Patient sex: M
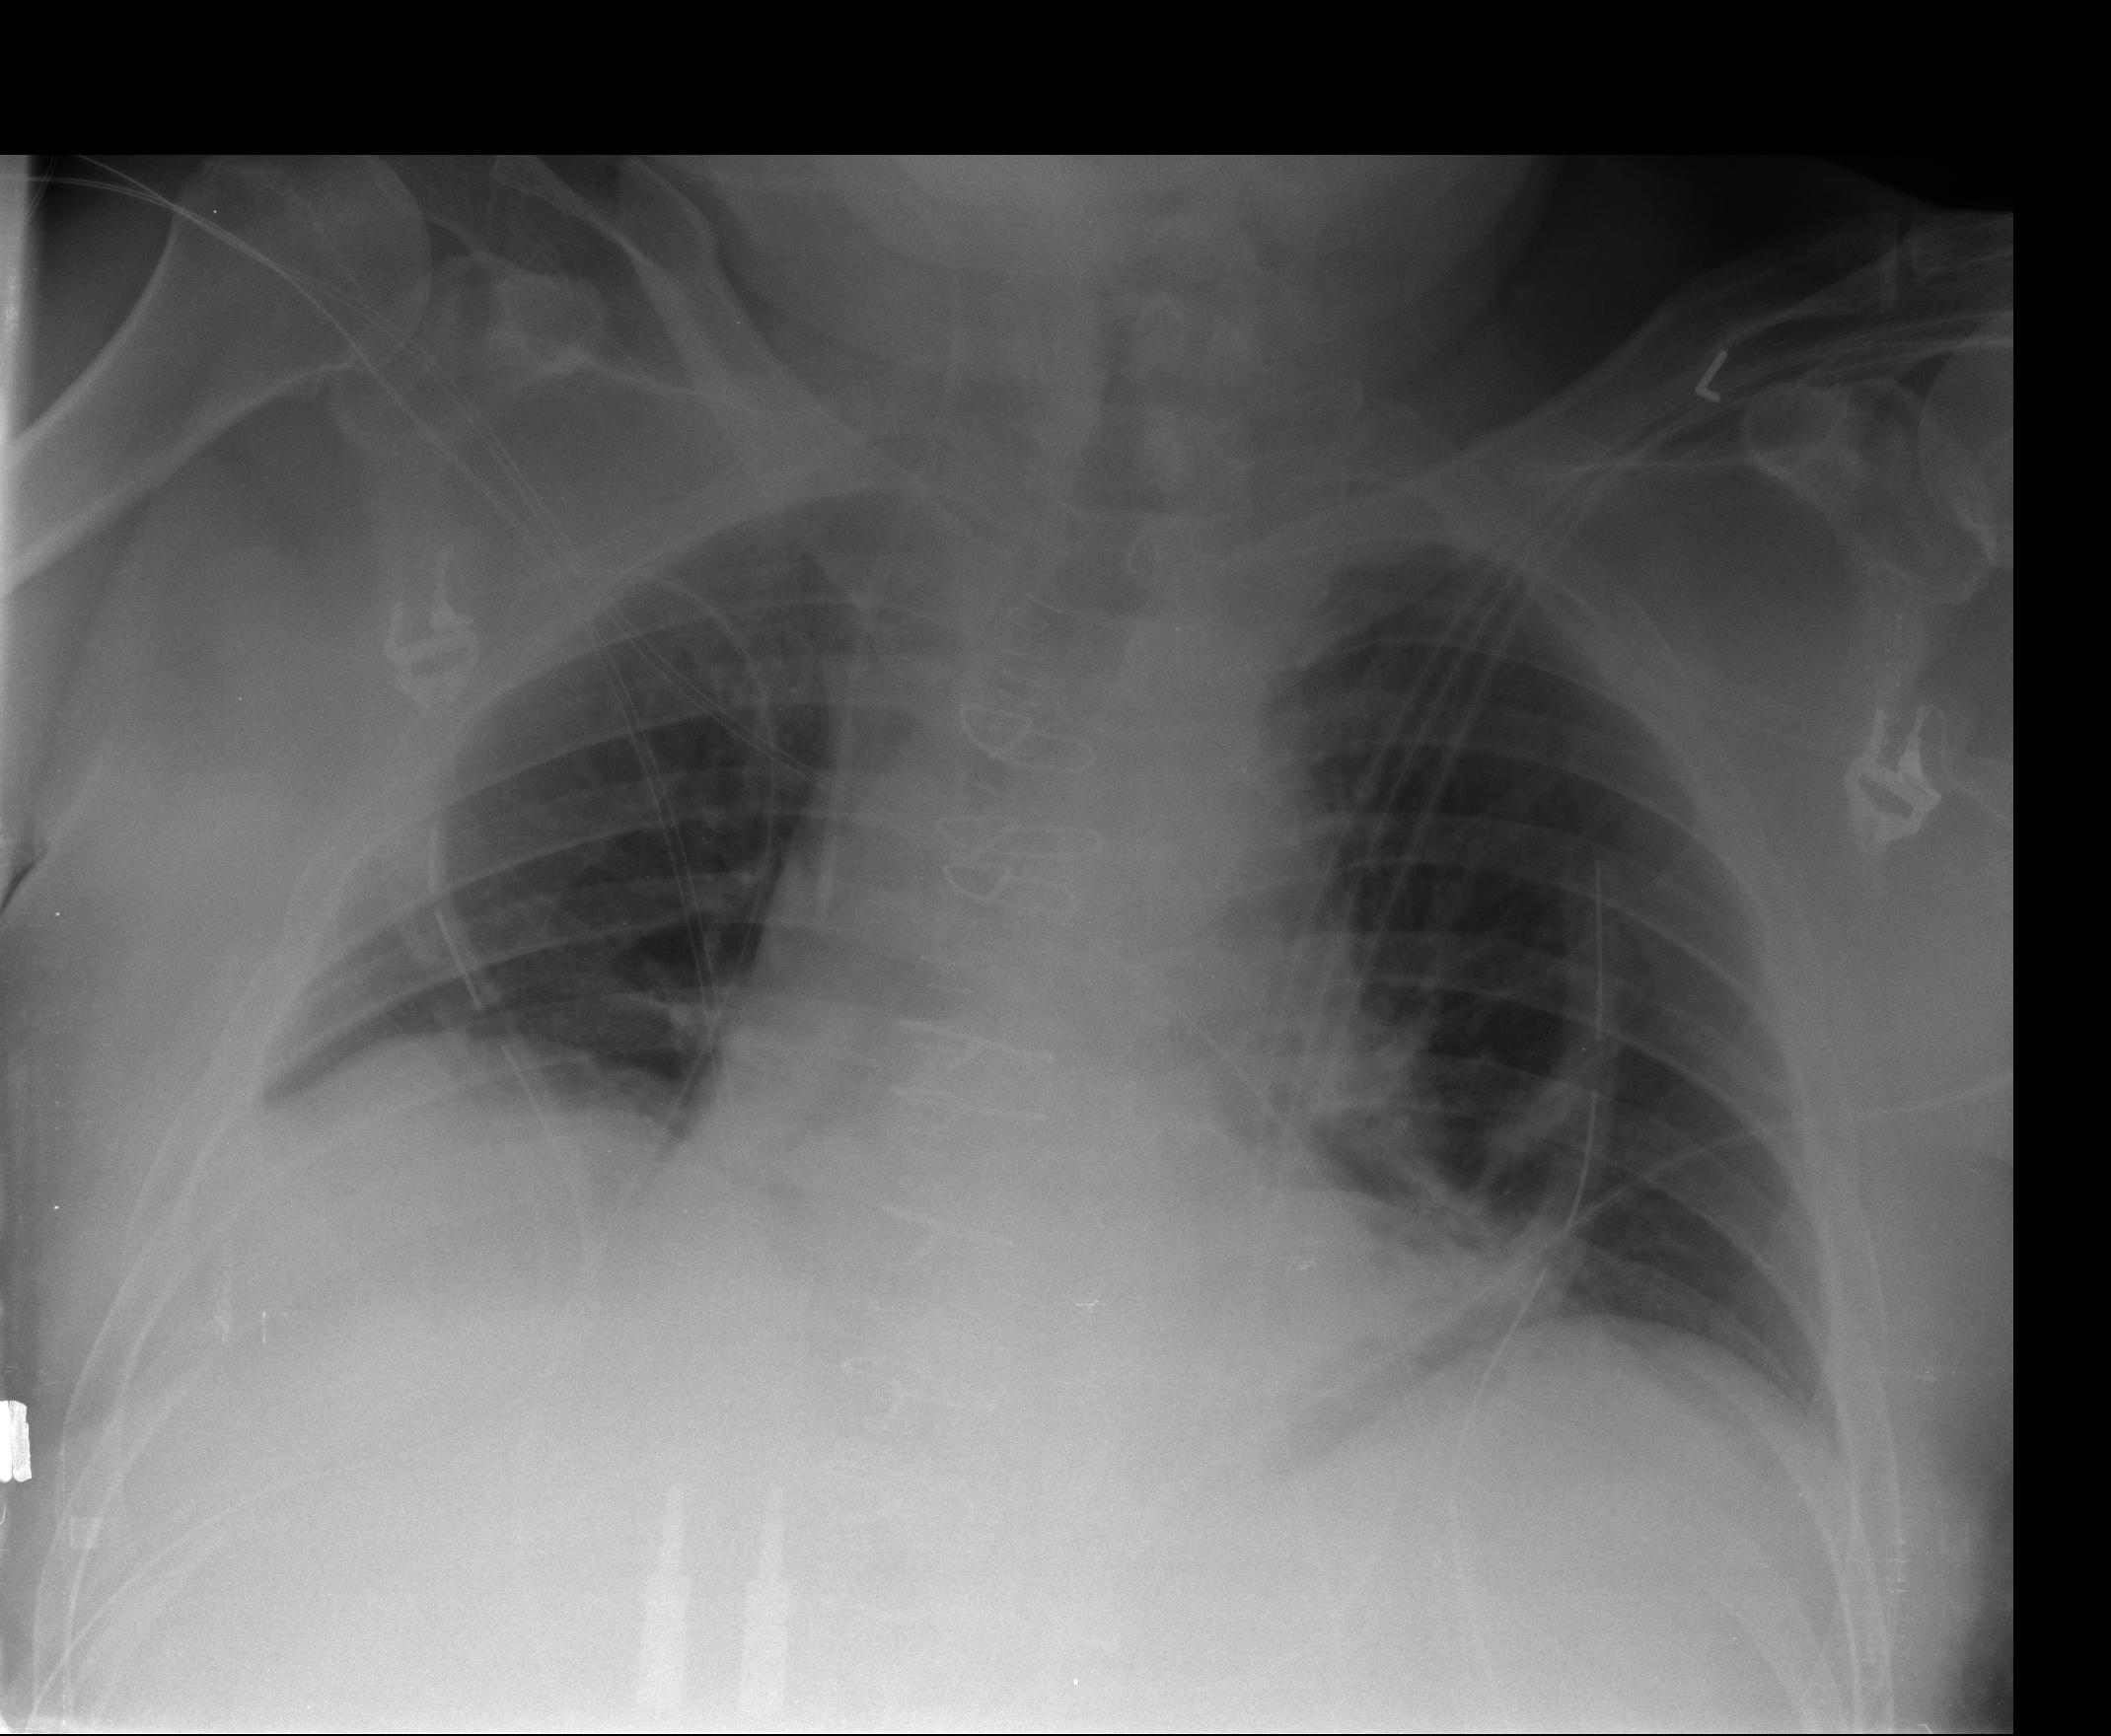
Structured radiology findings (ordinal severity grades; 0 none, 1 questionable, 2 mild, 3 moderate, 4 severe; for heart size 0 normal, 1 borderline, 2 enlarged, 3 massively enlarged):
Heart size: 1
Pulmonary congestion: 0
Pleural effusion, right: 2
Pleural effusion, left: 0
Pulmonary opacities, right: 0
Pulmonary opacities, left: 0
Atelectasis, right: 2
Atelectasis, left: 2